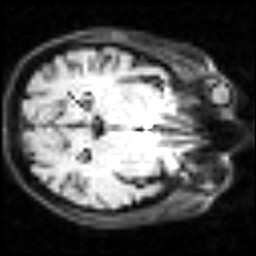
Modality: inplaneT2
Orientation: axial